Interaction volume radius: 10 \u00c5
Interaction volume height: 15 \u00c5
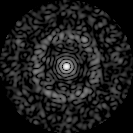
Disorder parameter: 0.8432